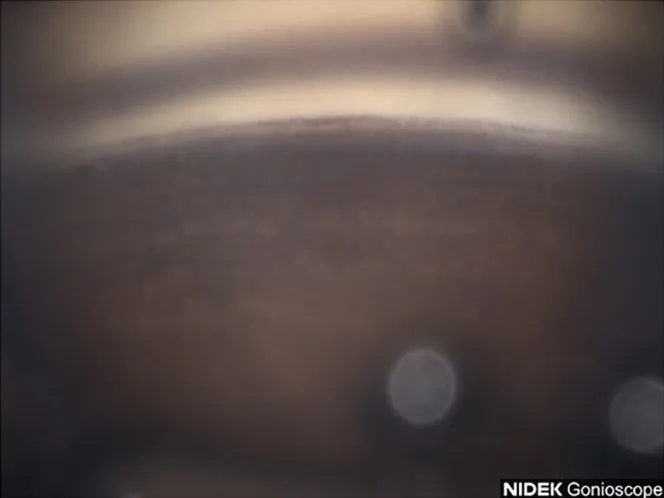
Case 2: Inferior angle (inverted by mirror).
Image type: ophthalmic_imaging (gonioscopy)